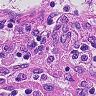
Metastatic tissue present: no